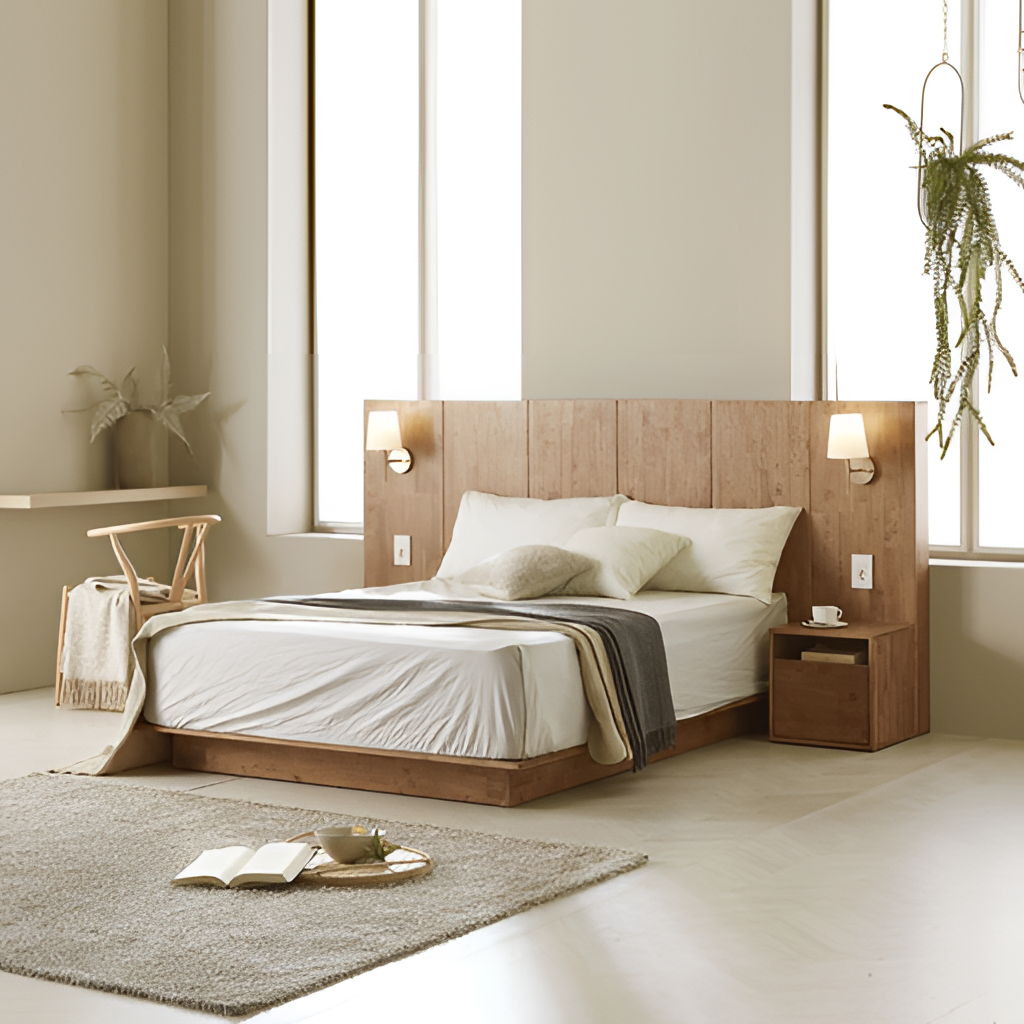
bedroom, wood bed, beige wood flooring, with plank pattern, beige paint wallpaper, with solid pattern, contemporary